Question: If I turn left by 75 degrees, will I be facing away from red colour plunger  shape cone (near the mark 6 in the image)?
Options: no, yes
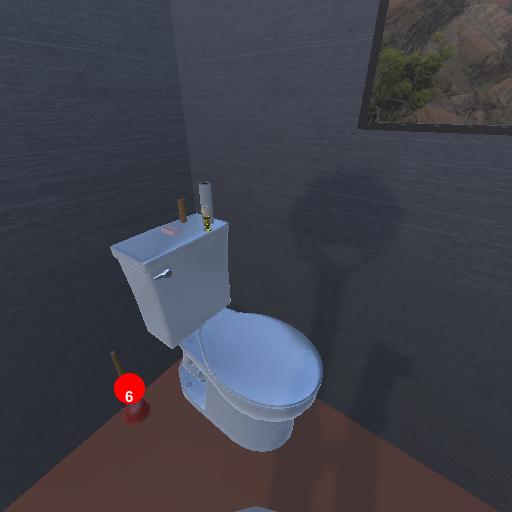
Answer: no